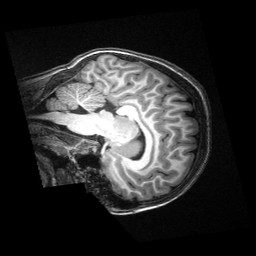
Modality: T1w
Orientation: sagittal
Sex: male